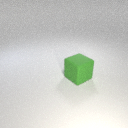
large green rubber cube